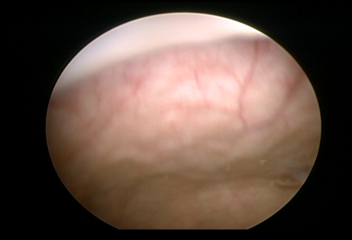
Modality: WLC
Class: Normal mucosa
Bladder cancer association: No